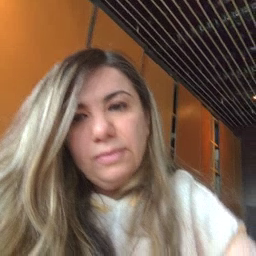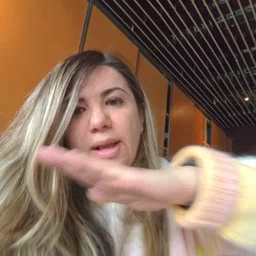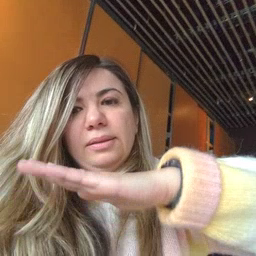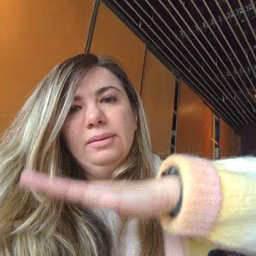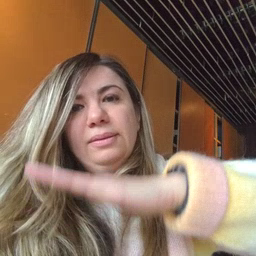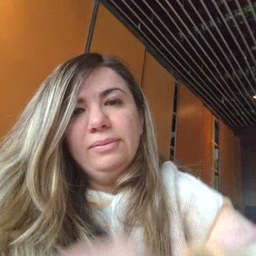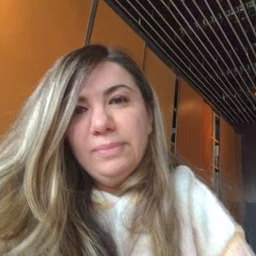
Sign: table